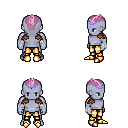
a pixel art fantasy rpg character, male body template, dark elf, purple skin, leather shoulder armor, gold greaves, pink short mohawk hairstyle, purple tiara, white cloth bandages, gold boots, four views (front, back, left, right), 2x2 character sprite sheet, small pixel art, hard edges, no anti-aliasing